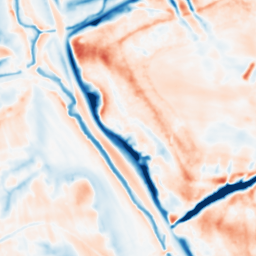
Category: multiscale
Decomposition family: dog_multiscale
Decomposition parameters: sigma_ratio: 2
n_scales: 3
base_sigma: 1
Upsampling method: lanczos
Upsampling parameters: scale: 4
Upsampling scale: 4